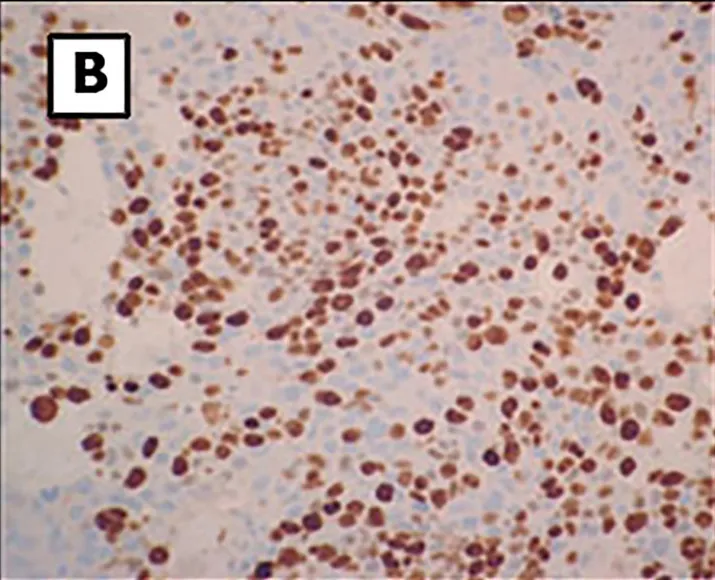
Histology of the pituitary tumor. (B) Ki-67 labeling showed areas with elevated proliferation index.
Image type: pathology (immunostaining)